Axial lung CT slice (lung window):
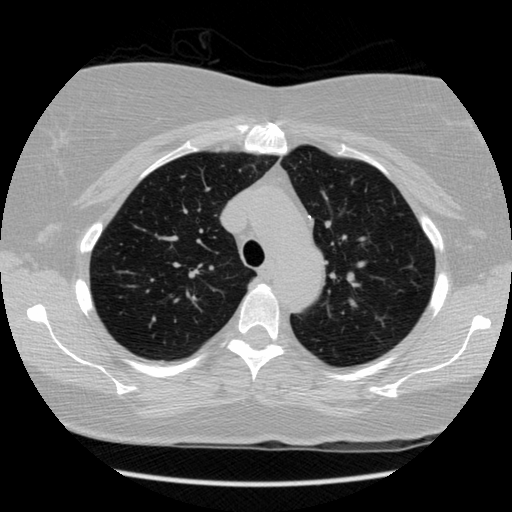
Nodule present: no